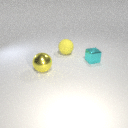
small cyan metal cube behind large yellow metal sphere